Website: crate-barrel
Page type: billing-address
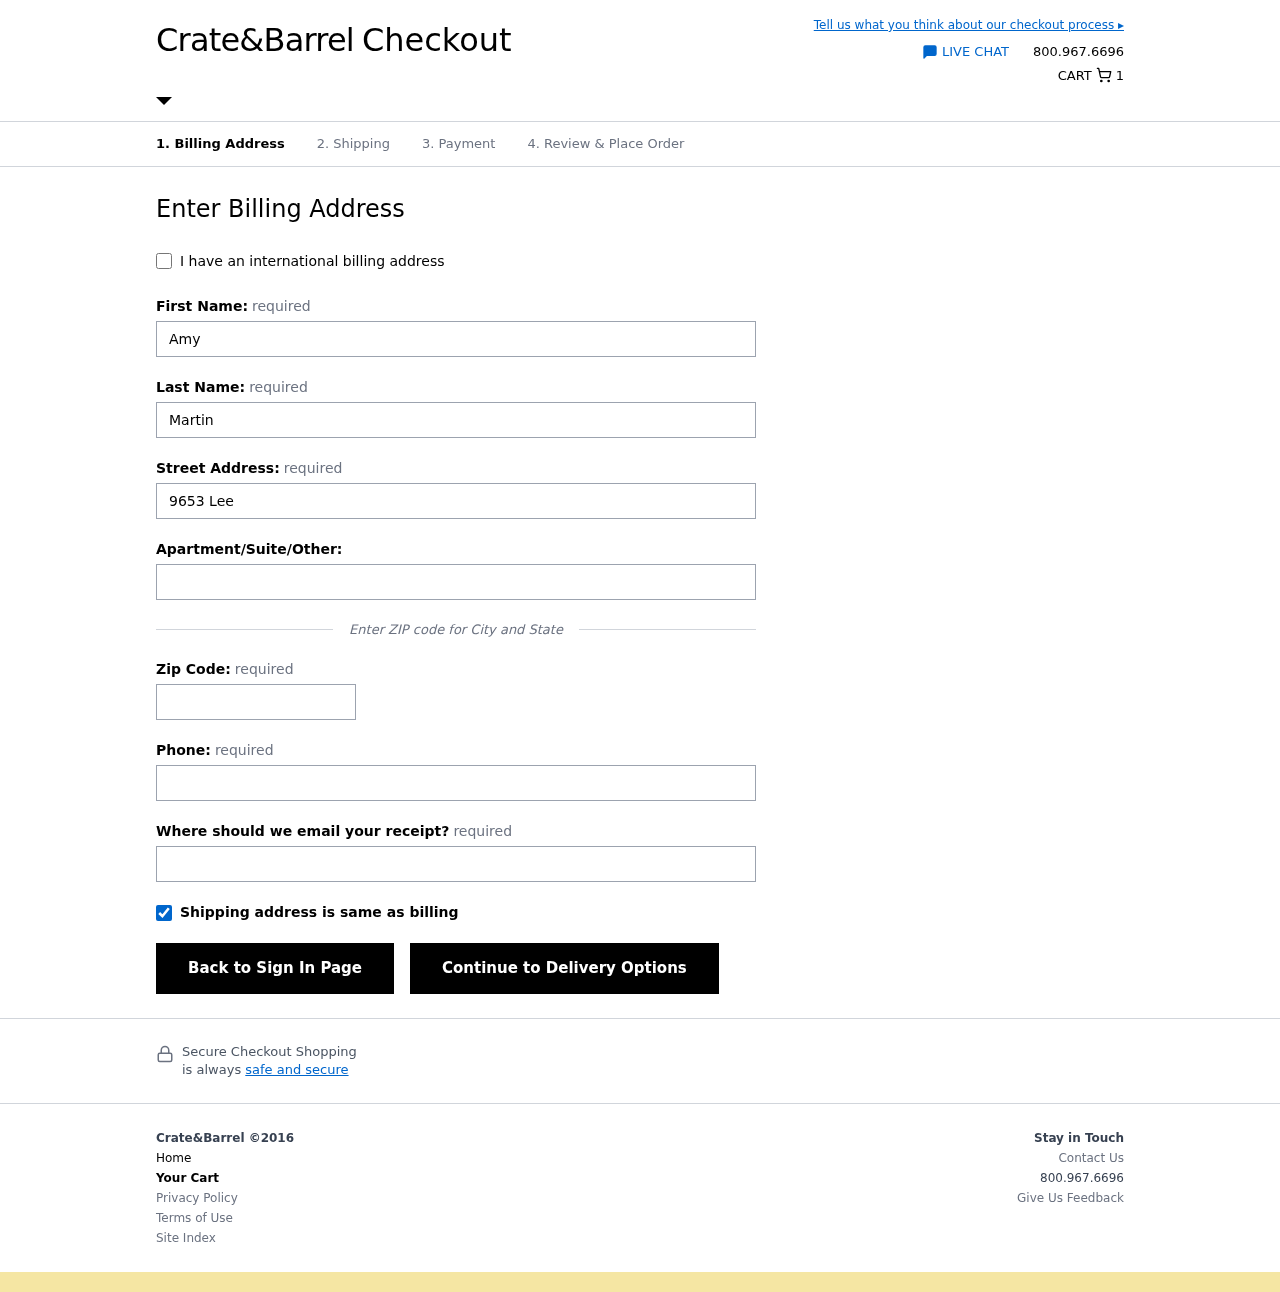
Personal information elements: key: PII_EMAIL
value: amartin@hotmail.com
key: PII_FIRSTNAME
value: Amy
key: PII_LASTNAME
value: Martin
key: PII_PHONE
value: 3424041319
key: PII_POSTCODE
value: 13330
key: PII_STREET
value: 9653 Lee River
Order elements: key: ORDER_NUM_ITEMS
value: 1